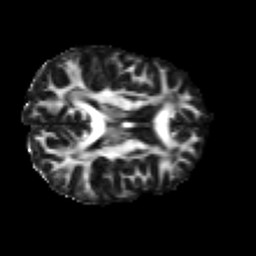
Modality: FA
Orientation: axial
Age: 26
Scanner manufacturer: siemens
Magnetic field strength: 3 T
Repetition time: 4.52 s
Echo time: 0.084 s